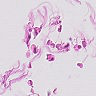
Metastatic tissue present: no